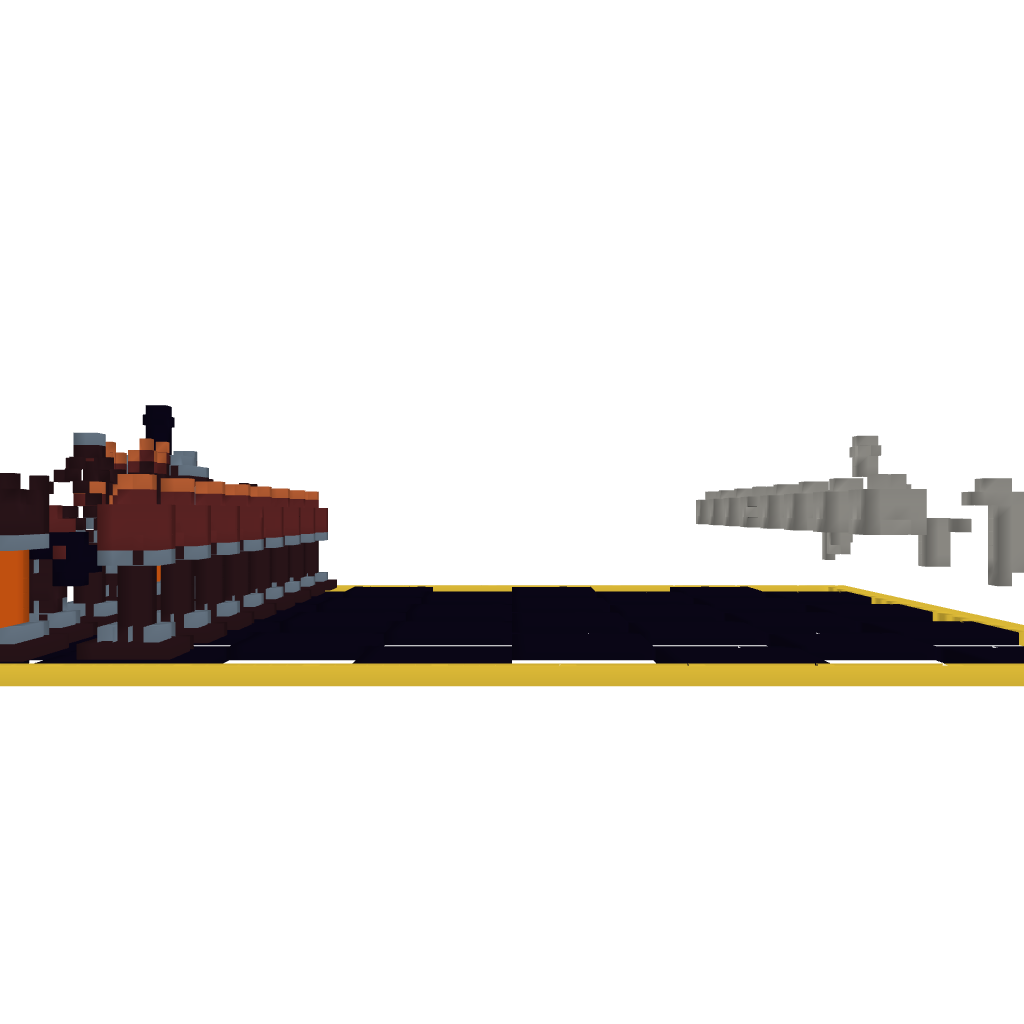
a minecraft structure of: Giant Chess Set